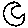
Label: moon